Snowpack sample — Loveland Pass, Silver Plume, Colorado, USA (2/11/26, 12:00 PM MST)
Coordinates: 39.663, -105.886
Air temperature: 35 °F
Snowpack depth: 82 cm
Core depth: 40 cm
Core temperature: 23 °F
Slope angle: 13°, slope face: 12°
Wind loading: high
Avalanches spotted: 1
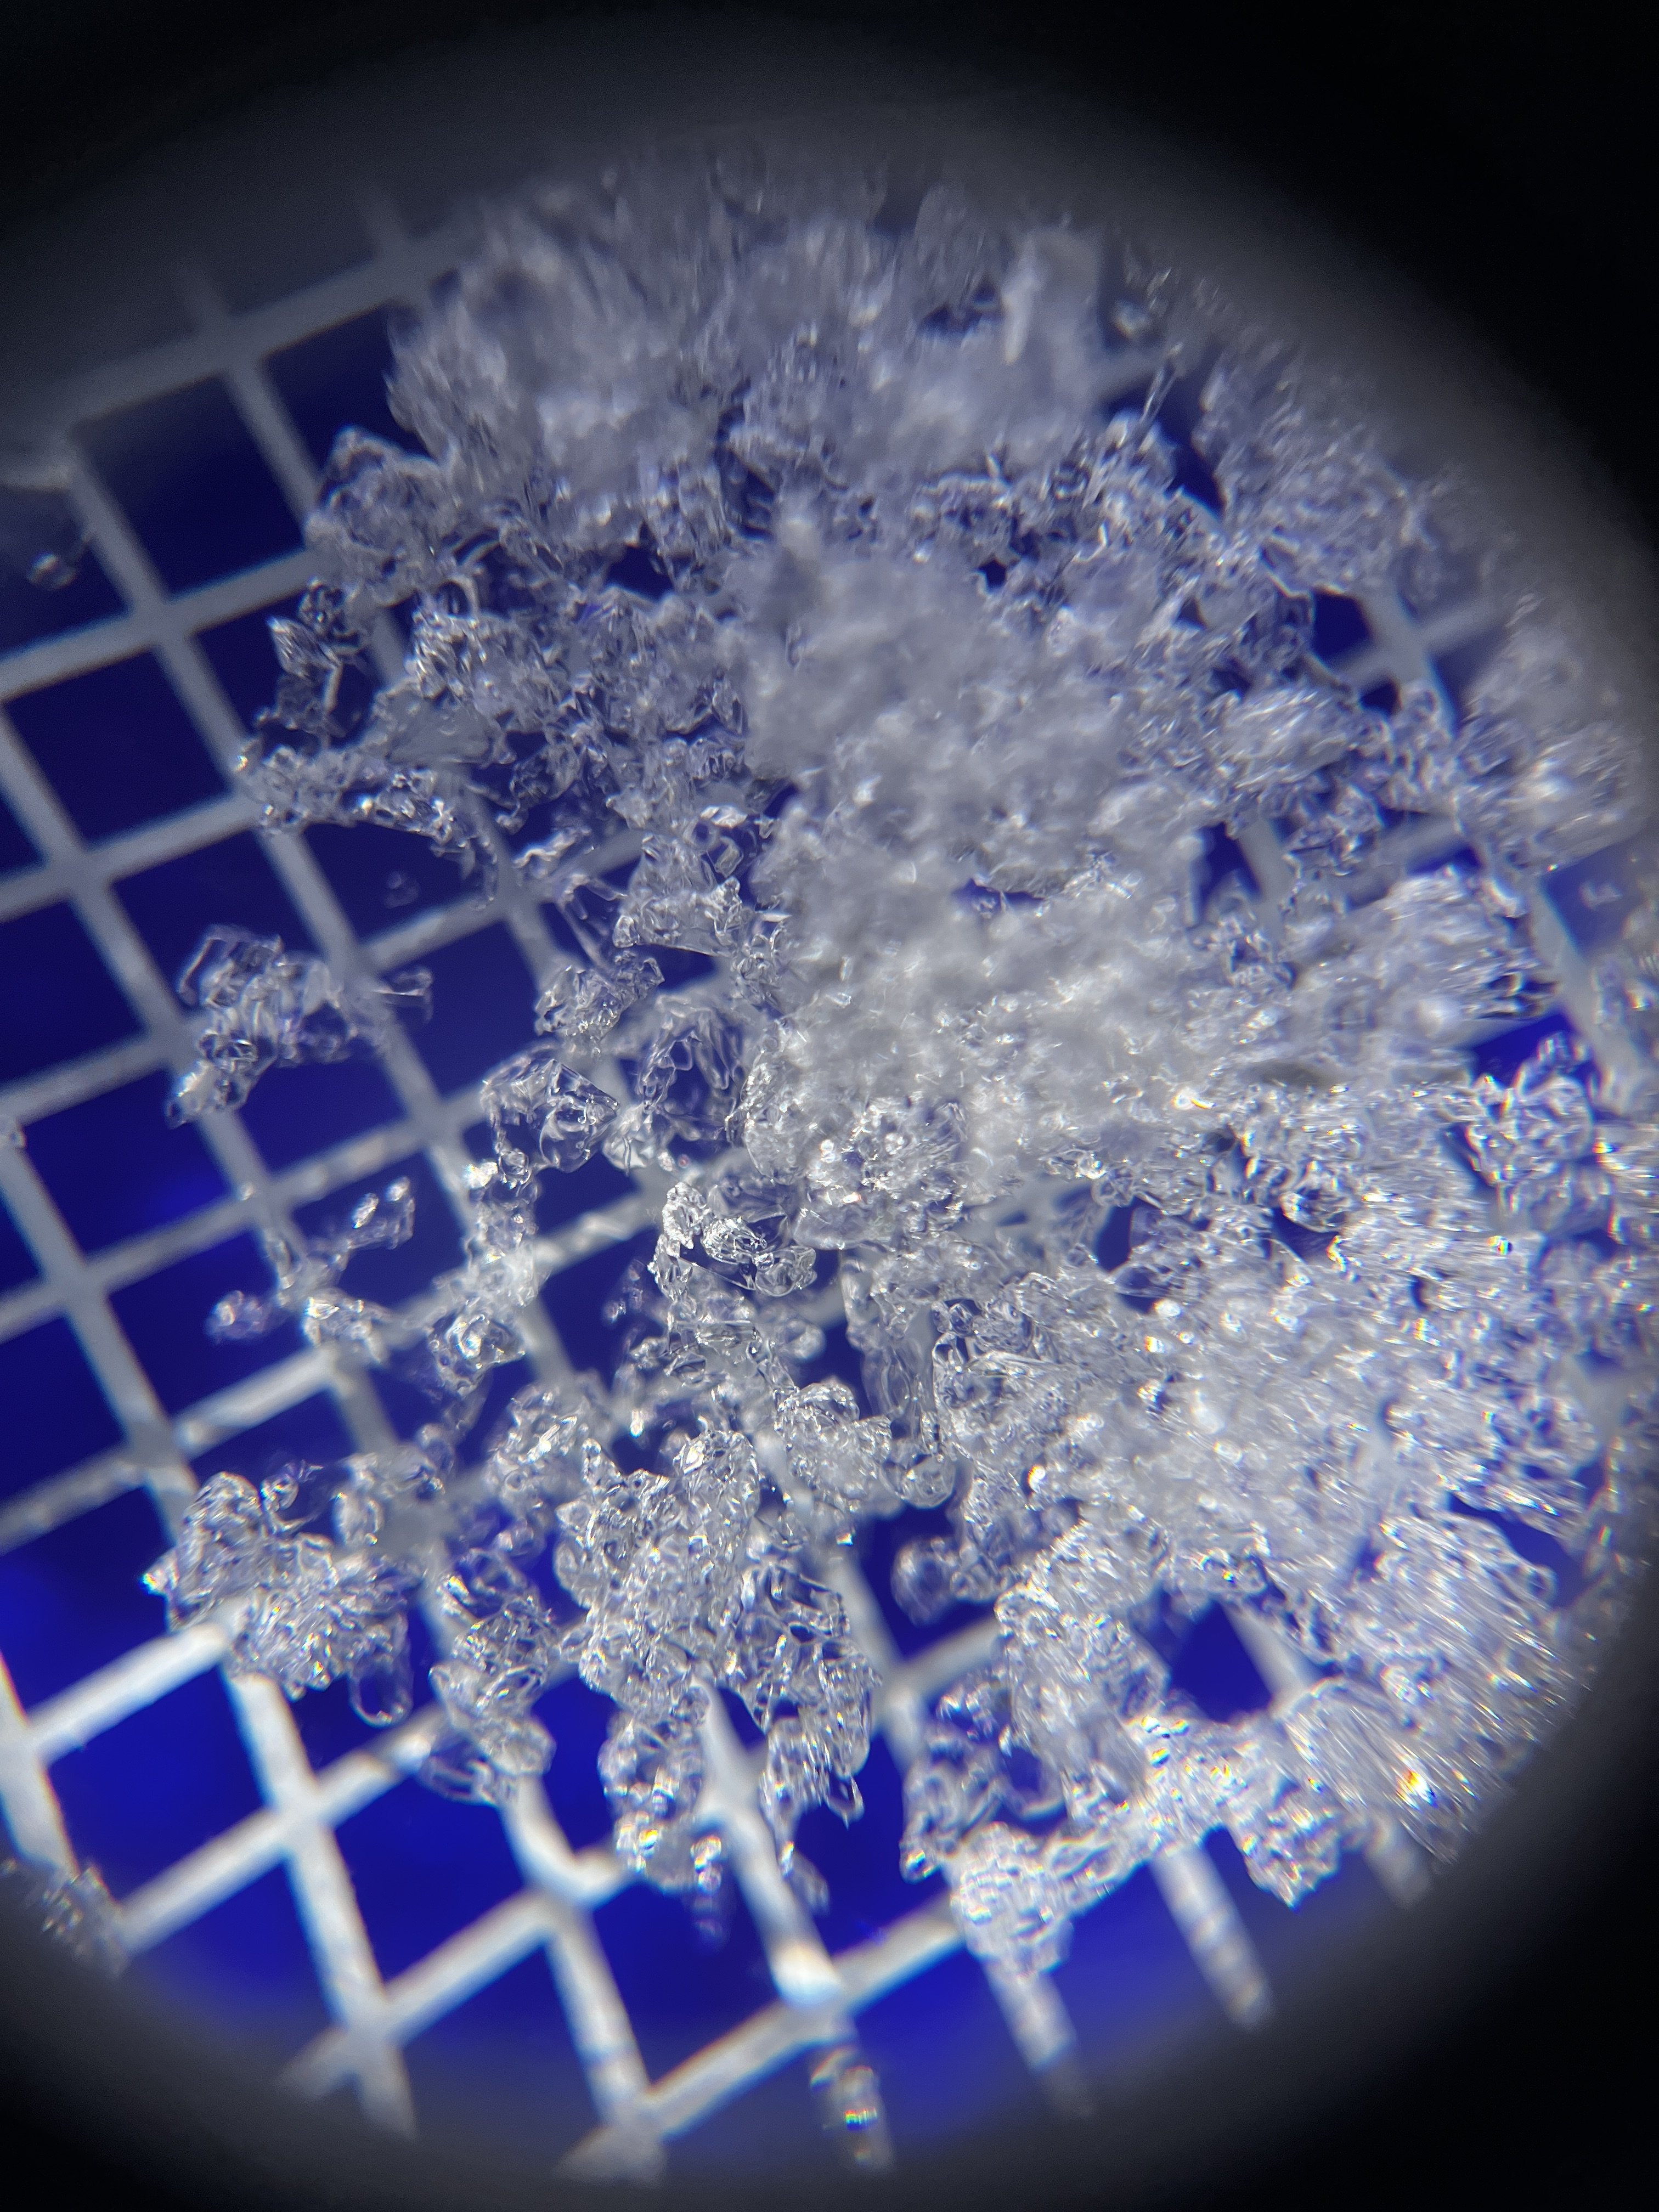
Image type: magnified_profile
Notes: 1 small avalanche spotted on the north side of the bowl, lots of wind loading